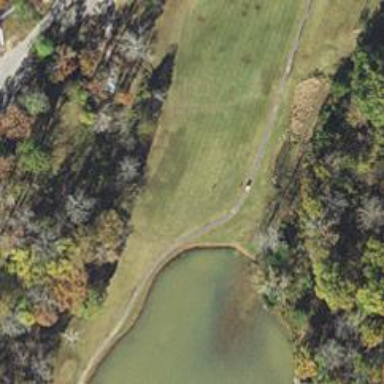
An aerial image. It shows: Service road designated as golf cart path.